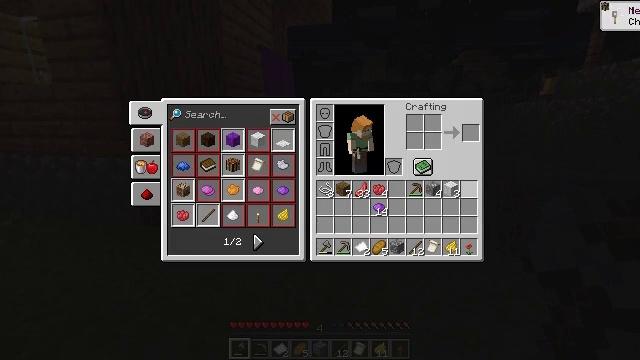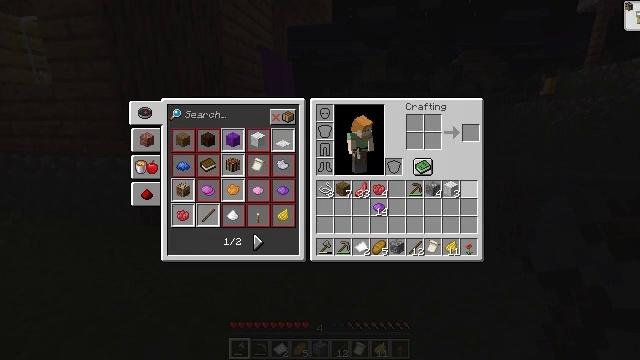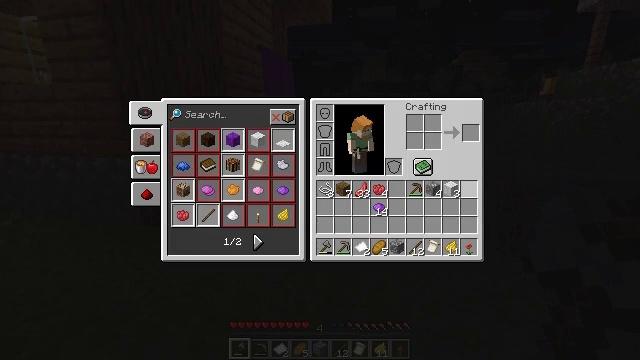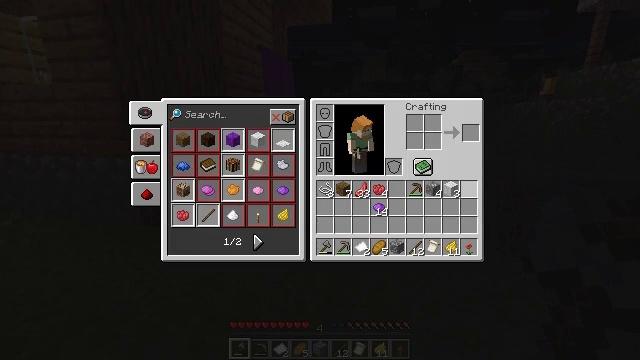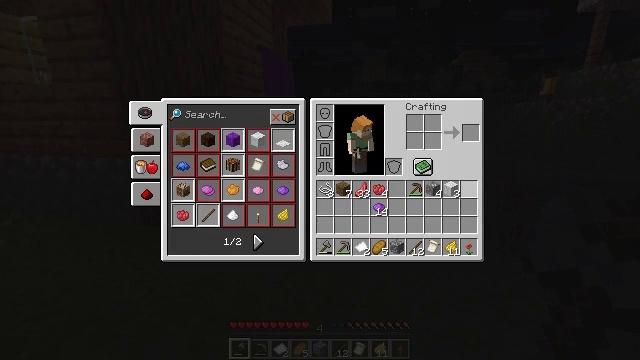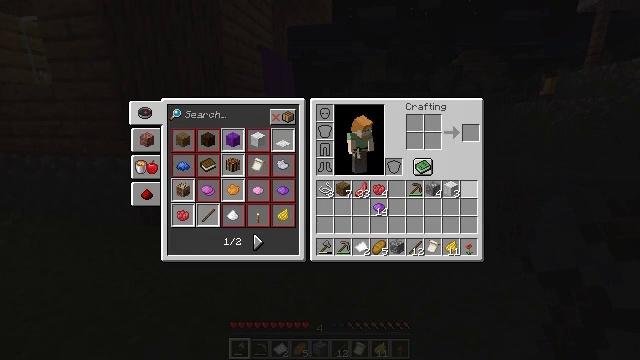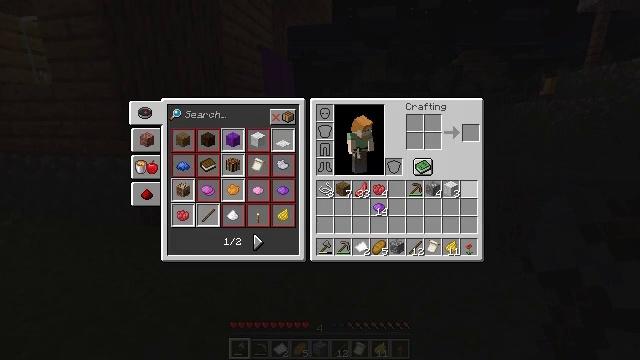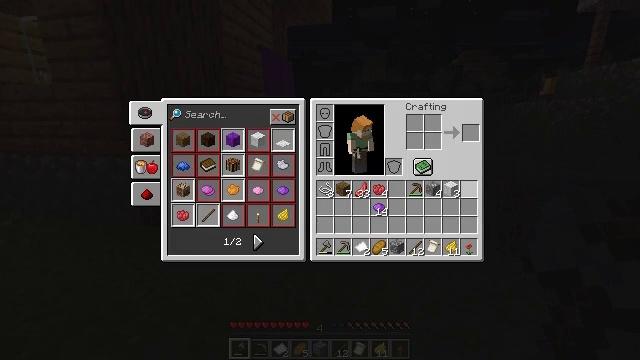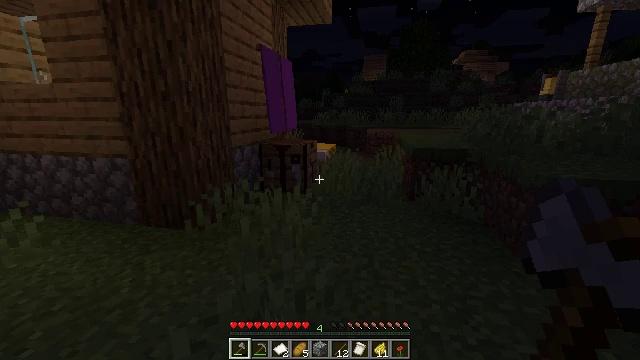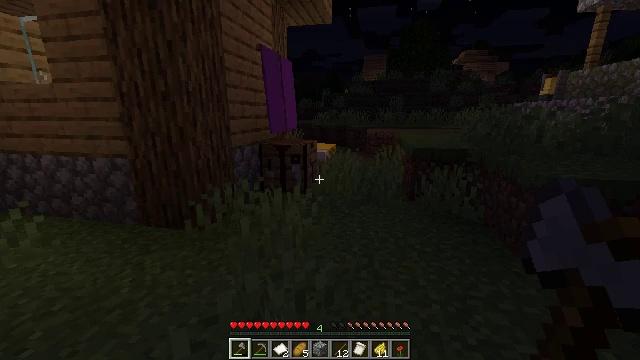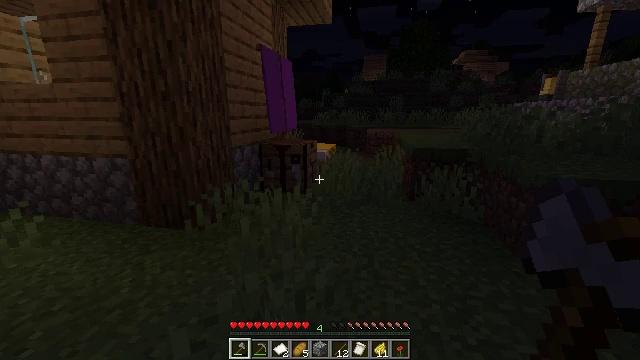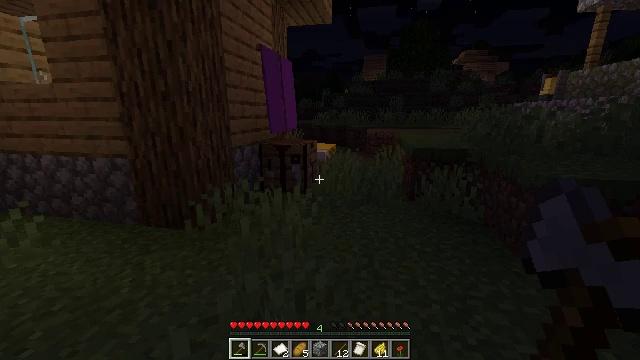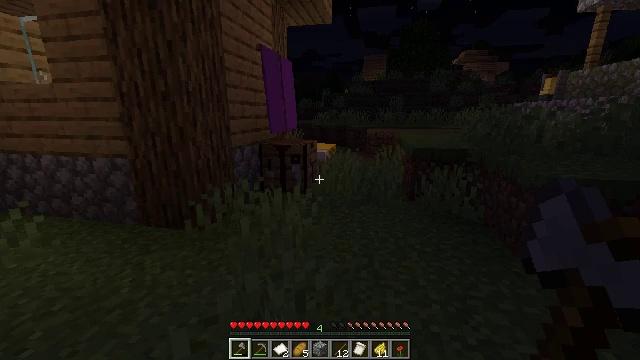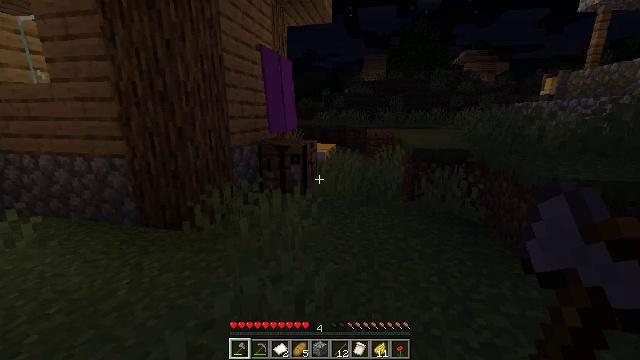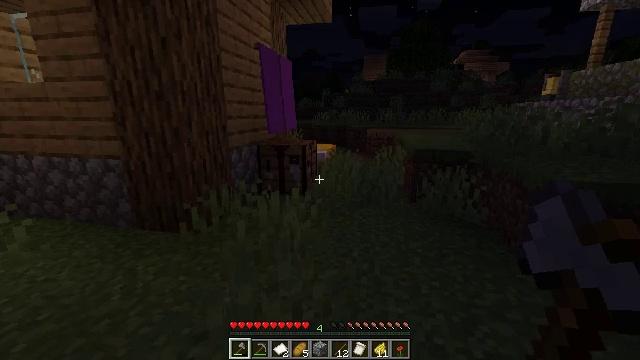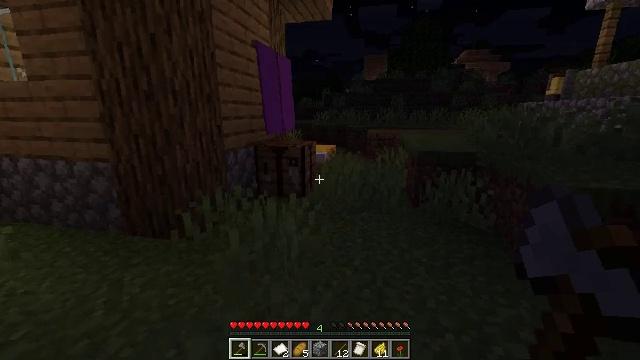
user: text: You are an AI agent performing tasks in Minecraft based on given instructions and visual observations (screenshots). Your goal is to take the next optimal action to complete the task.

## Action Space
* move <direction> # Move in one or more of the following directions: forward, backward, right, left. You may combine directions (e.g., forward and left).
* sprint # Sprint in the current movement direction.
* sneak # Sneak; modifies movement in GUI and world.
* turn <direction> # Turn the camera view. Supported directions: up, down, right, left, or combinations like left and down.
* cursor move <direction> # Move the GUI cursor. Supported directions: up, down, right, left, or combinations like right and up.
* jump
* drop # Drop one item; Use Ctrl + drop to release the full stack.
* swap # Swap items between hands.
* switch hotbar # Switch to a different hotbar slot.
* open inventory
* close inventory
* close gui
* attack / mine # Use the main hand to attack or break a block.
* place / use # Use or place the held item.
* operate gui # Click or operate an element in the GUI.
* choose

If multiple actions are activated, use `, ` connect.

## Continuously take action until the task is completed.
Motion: motion action
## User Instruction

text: Get a loom by crafting with wooden planks and string.
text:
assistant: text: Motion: no_op
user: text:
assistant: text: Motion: no_op
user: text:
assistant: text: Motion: no_op
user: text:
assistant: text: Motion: no_op
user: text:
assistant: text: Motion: no_op
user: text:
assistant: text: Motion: no_op
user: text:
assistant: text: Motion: no_op
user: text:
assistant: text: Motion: close inventory
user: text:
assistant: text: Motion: close inventory
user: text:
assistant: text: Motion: close inventory
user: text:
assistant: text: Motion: no_op
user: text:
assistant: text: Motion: no_op
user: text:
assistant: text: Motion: move forward
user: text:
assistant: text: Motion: move forward
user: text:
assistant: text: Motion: no_op
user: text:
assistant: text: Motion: move forward
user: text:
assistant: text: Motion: move forward
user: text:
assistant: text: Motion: move forward
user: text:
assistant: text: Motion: move forward
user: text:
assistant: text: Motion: move forward
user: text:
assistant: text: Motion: move forward
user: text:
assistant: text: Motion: move forward
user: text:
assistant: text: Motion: move forward
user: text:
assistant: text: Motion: move forward, open inventory
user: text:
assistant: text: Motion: move forward, open inventory
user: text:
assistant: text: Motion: open inventory
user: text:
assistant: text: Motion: no_op
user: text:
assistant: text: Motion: cursor move left and down
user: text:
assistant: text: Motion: no_op
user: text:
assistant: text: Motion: no_op